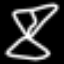
Label: hourglass